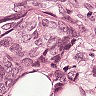
Metastatic tissue present: yes